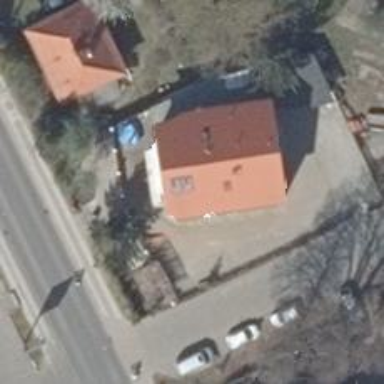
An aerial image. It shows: Restaurant.